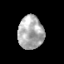
Tissue: skin
Cell type: Epithelial cells
Senescence score: 0.8651
Nuclear area (px): 828
Mean DAPI intensity: 174.692